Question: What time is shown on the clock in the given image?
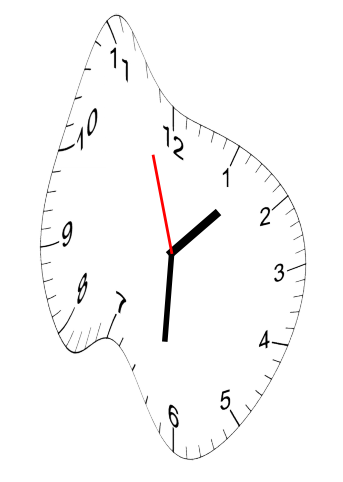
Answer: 01:30:57